Field crop: maize
Growth stage: 2
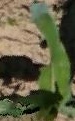
Species: maize